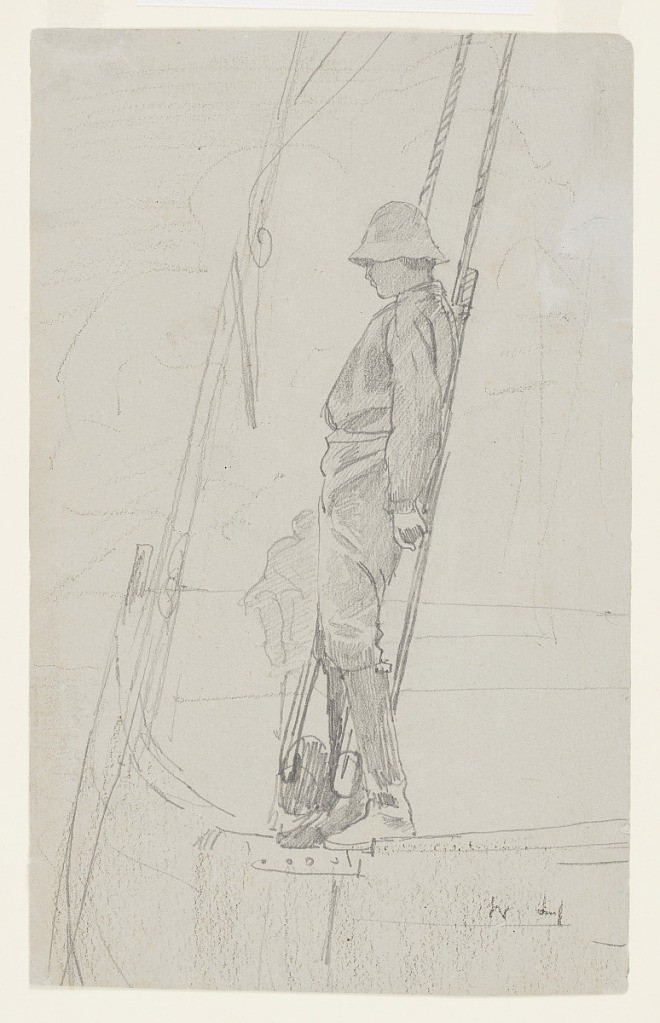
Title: Young Man Leaning Against Sailboat Rigging
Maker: Winslow Homer, American, 1836–1910
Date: ca. 1875
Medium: Graphite on gray wove paper
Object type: Drawing
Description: Vertical view of a young man leaning against the rigging of a sailboat.